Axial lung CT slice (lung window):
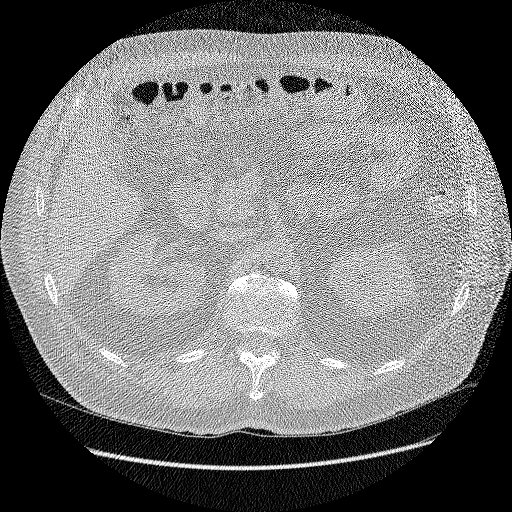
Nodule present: no